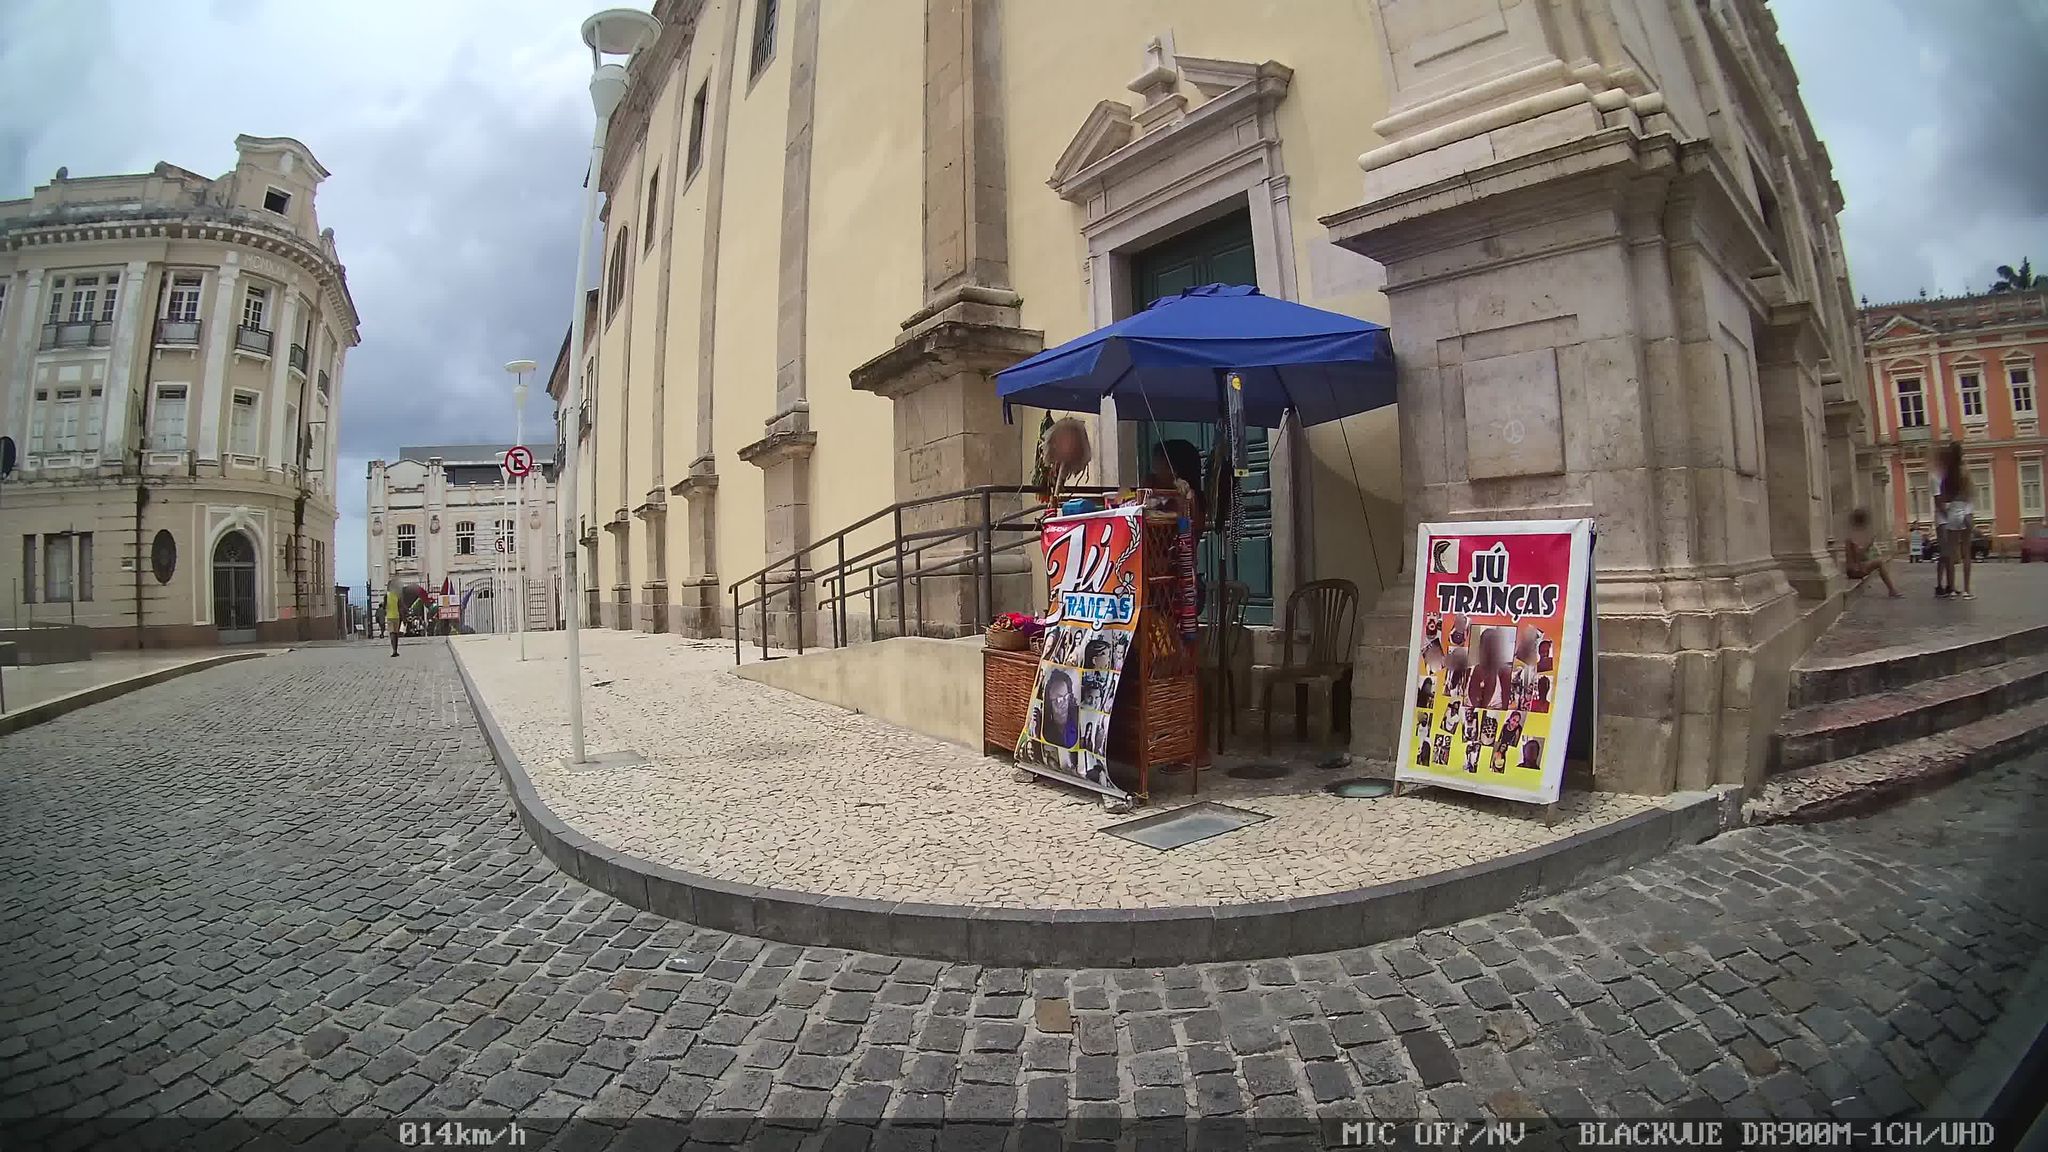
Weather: clear
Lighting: day
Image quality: good
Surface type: walking surface
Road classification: pedestrian, residential, footway
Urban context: urban centre
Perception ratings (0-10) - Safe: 7.46, Lively: 6.88, Beautiful: 5.07, Boring: 2.22, Depressing: 6.22, Wealthy: 6.5